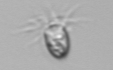
Label: Balanion